Question: I've added a subview to one of my view-controllers in IB. Its size is the same as the view-controller's size and I want it to be that way. The only problem is that now I can't use ctrl-drag with mouse to set some of the constraints with reference to its superview. Is there a way I can have a subview which fills its entire superview and still set constraints with reference to that superview.

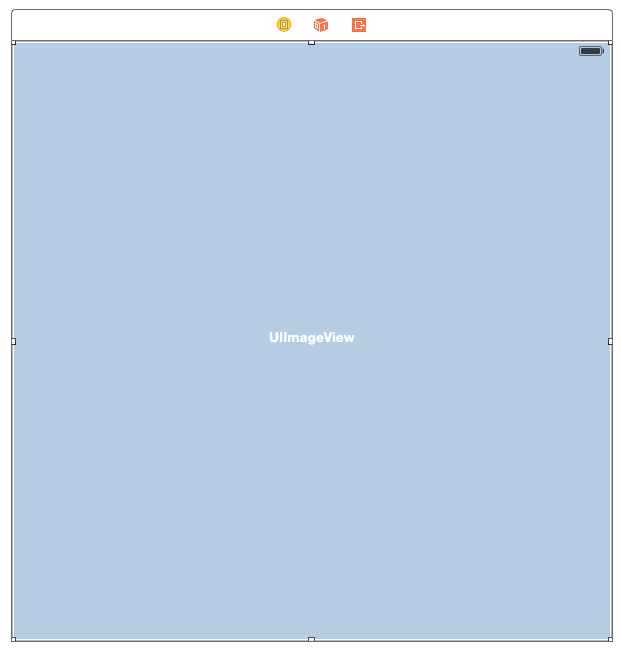
Answer: You can control-drag to the view in the left column list.